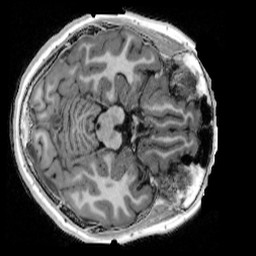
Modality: UNIT1_denoised
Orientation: axial
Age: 14
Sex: female
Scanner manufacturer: siemens
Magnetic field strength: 3 T
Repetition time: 4 s
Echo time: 0.00303 s